Question: I'm trying to debug a website on my iPhone. I used to be able to just connect the iPhone to my Mac and open up Safari. I'd click "Develop" and see my phone in that menu, then I could see each of my open Mobile Safari tabs from there.
Now, with iOS8 it no longer shows the open tabs on my Mobile Safari and instead of my open tabs I get "No Inspectable Applications".

I've made sure that Web Inspector is enabled.
Settings > Safari > Advanced > Web Inspector is on.
I'm not trying to open the 'tab' in private mode.
Anyone know what I'm doing wrong or is this a bug with Apple?
Also, for what it's worth, I've reset both my phone and desktop, reset both safaris. Unplugged and reconnected the cable... I'm at a loss.
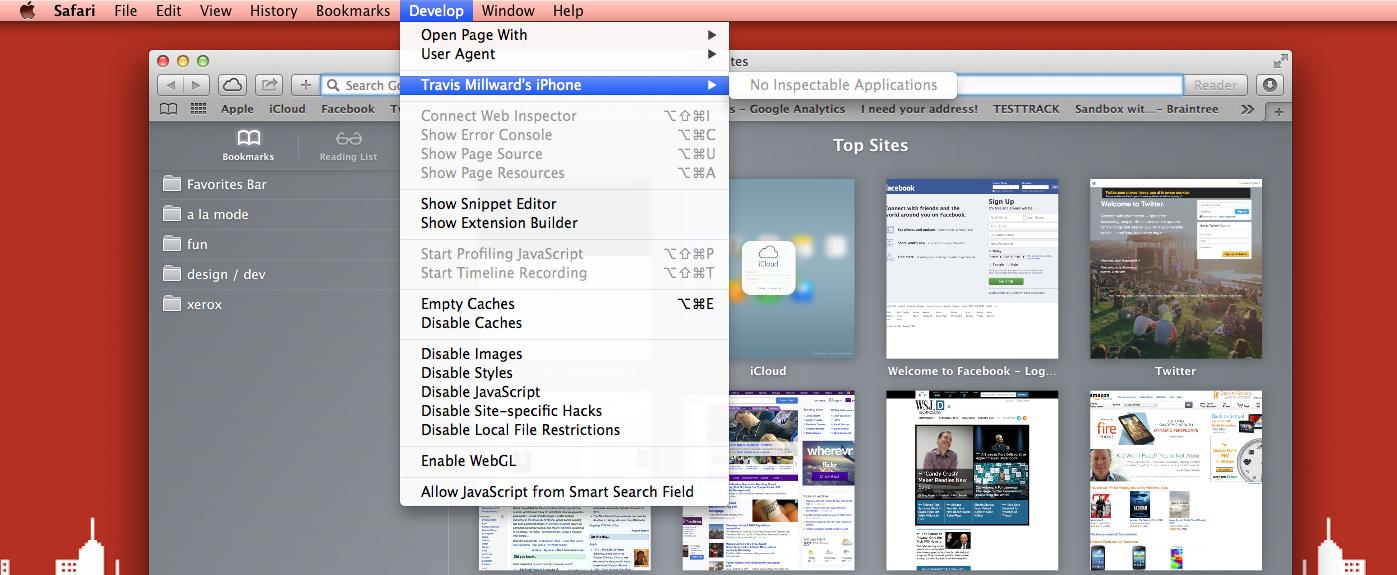
Answer: Updating to Safari 7.1 (available in App Store updates today, September, 18 2014) on OS X 10.9.5 (Mavericks) enables remote debugging with iOS 8 Safari.
You don't need Yosemite.